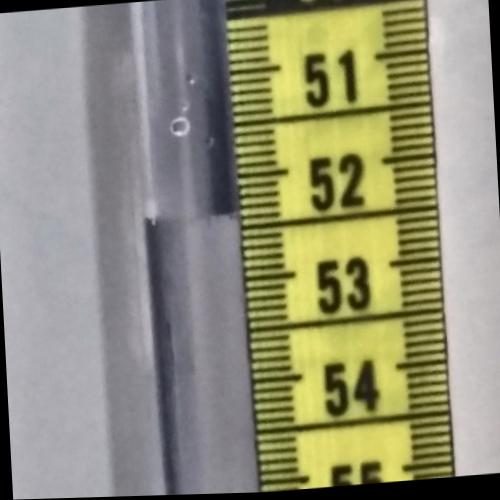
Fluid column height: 52.3 cm